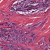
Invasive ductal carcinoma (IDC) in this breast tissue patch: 1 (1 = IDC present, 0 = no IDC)